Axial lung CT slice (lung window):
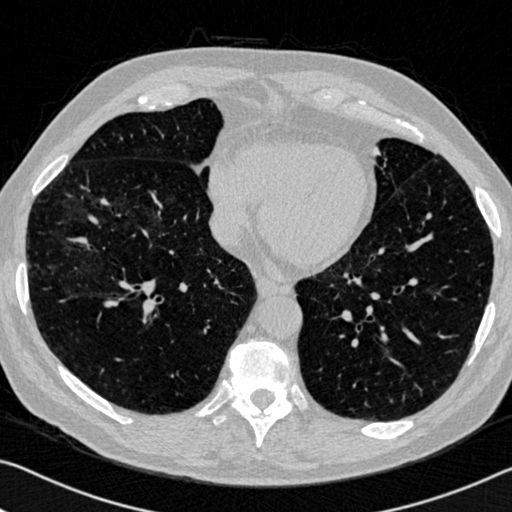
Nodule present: no